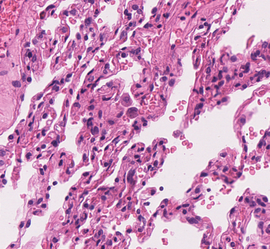
Tumor epithelial tissue: no
Tumor-associated stroma tissue: no
Normal tissue: yes